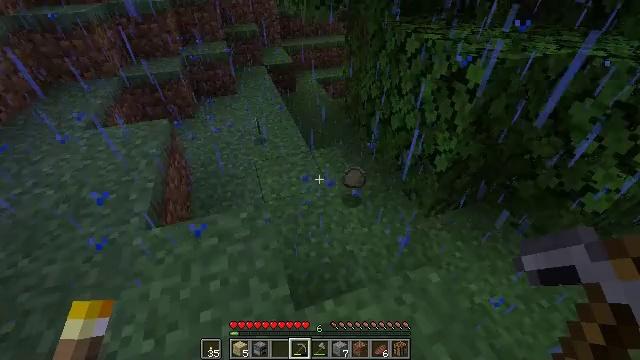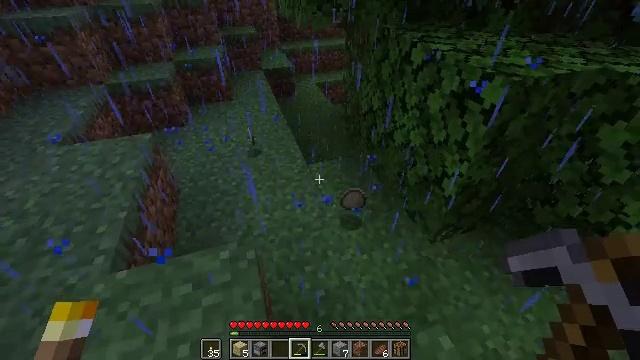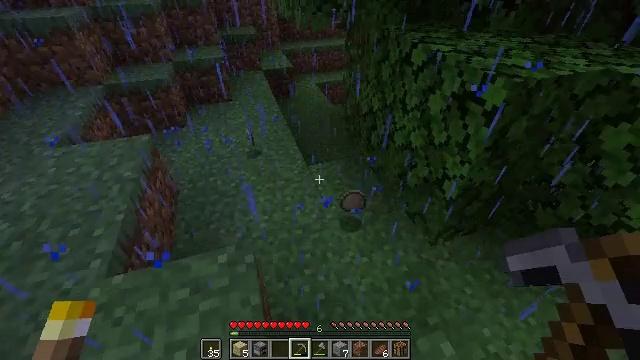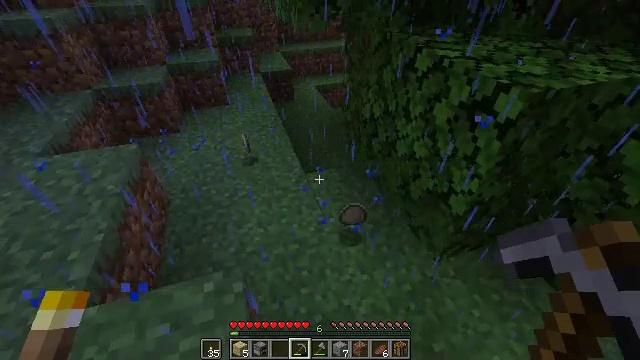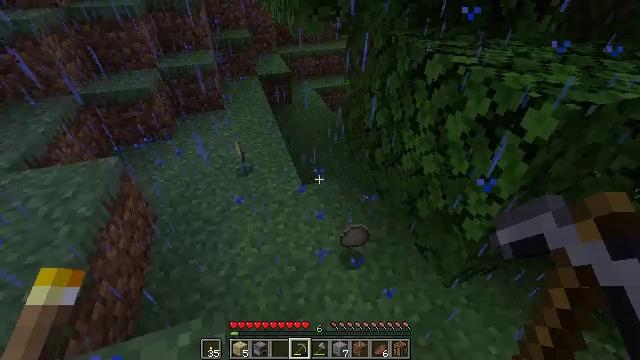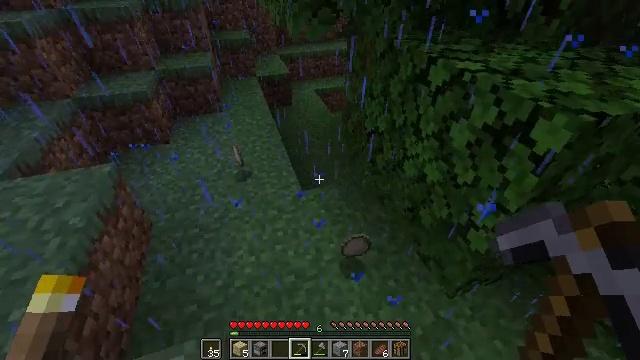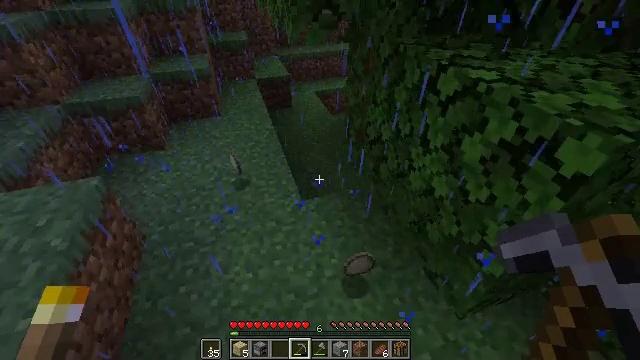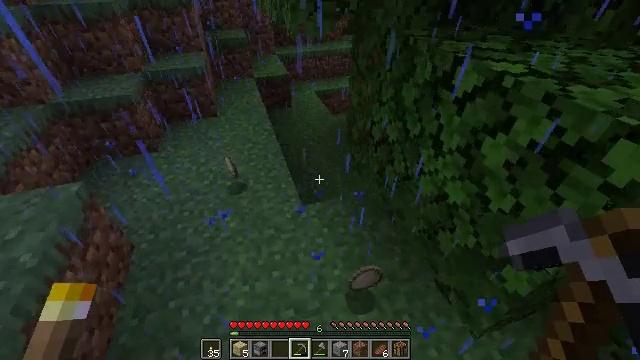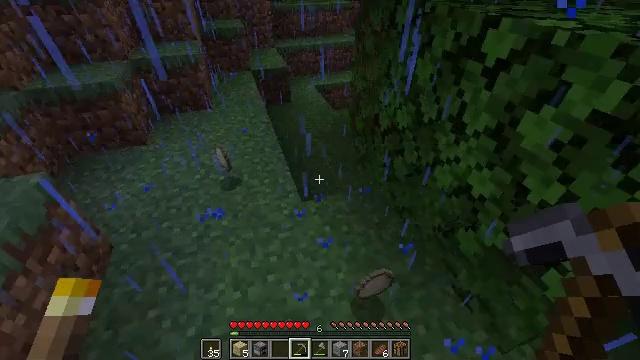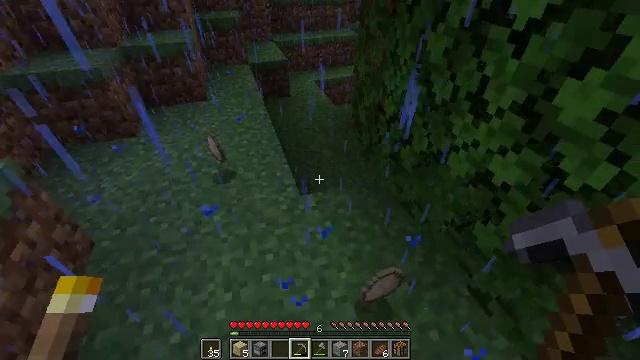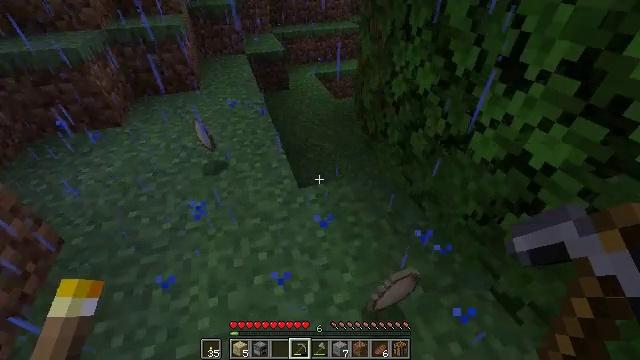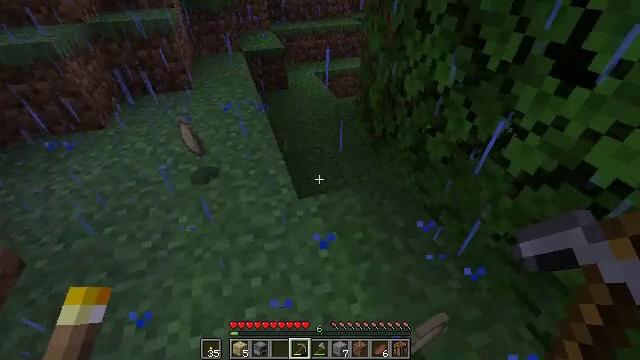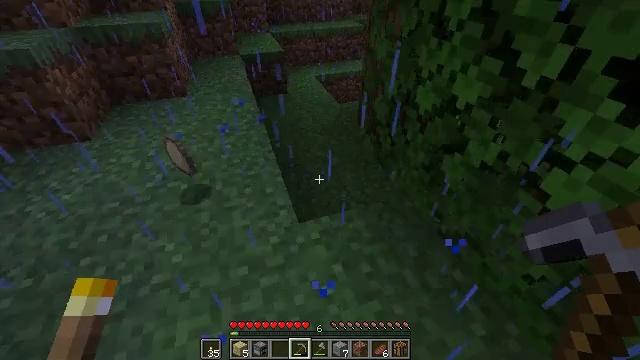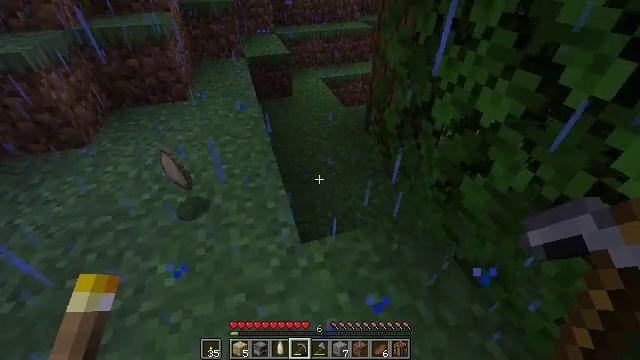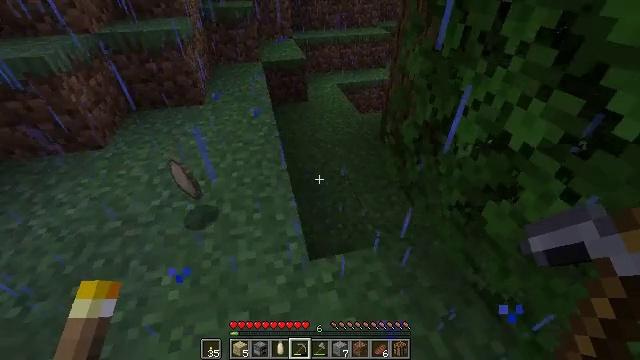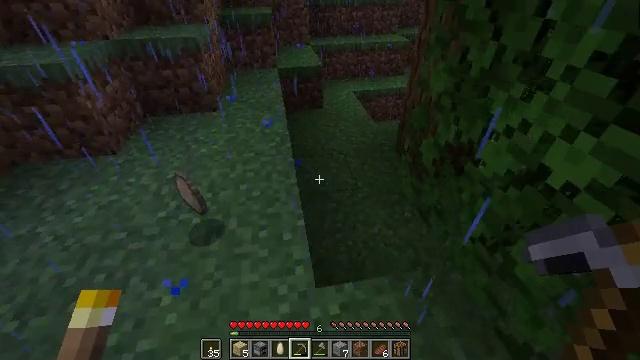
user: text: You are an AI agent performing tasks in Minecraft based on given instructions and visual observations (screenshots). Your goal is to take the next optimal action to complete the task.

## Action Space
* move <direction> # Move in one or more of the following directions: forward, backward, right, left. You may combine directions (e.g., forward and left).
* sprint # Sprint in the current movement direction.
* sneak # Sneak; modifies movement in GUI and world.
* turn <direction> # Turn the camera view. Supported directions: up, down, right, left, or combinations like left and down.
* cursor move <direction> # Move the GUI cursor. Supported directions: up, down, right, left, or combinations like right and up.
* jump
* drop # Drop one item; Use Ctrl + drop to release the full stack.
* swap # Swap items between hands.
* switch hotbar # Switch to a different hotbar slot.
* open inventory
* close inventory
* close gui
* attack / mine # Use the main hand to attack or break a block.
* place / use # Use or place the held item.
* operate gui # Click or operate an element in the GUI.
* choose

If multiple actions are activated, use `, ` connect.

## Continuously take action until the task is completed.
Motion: motion action
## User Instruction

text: Mine the sugar cane near rivers.
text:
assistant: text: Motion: move forward
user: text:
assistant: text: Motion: move forward
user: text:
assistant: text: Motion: move forward
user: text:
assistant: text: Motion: move forward
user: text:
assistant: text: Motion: move forward
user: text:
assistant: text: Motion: move forward
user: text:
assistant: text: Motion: move forward
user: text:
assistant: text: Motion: move forward
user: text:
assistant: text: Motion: move forward
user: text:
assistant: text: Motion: move forward
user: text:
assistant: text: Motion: move forward
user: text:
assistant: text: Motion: move forward
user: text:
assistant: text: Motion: move forward, turn left
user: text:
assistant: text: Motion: move forward, turn left
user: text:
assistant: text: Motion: move forward, turn left
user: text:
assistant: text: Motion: move forward, turn left
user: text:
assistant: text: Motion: move forward, turn left and up
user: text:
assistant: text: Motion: move forward, turn left
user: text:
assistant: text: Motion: move forward, turn left
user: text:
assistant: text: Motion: move forward, turn left
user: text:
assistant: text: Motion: move forward
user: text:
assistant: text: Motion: move forward
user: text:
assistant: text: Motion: move forward
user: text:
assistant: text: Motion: move forward, turn right
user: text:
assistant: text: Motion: move forward, turn right and up
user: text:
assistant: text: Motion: move forward, turn right and up
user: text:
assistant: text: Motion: move forward, turn right and up
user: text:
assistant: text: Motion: move forward, turn right and up
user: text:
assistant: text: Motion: move forward, turn right and up
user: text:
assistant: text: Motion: move forward, turn right and up